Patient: sex M, age 35
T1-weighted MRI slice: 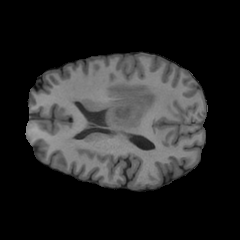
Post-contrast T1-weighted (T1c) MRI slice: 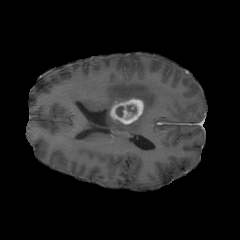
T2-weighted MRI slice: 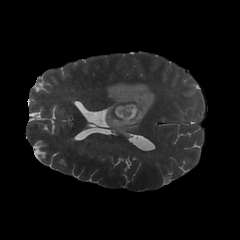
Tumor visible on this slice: yes
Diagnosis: Glioblastoma, IDH-wildtype
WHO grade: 4